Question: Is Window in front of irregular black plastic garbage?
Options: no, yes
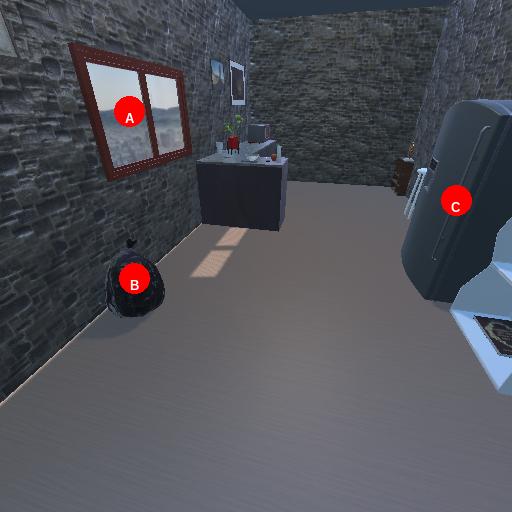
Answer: no